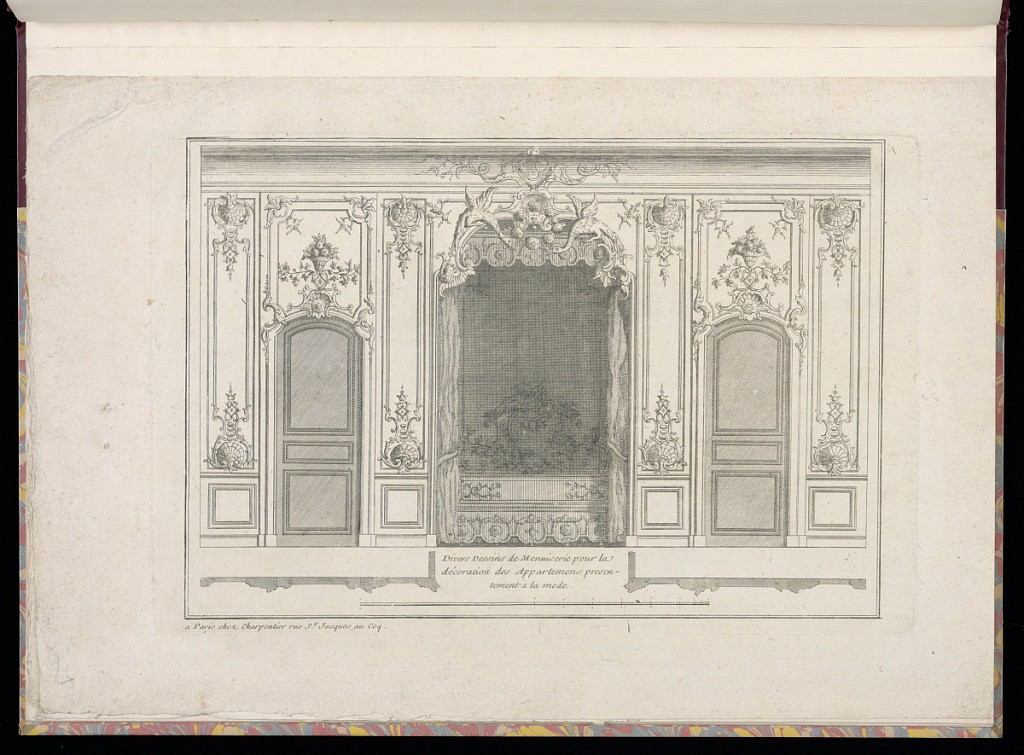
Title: Wall Elevation with an Alcove
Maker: Étienne Charpentier, French, 1707 – after 1792
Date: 1739–80
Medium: Etching and engraving on laid paper
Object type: Print
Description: An interior wall elevation with ornamental rococo paneling and decoration. An alcove in the center flanked by doors on either side. The overdoor panels feature vases of flowers, fleurons, c-scrolls, and acanthus leaf motifs. The narrow panels in between the doors feature shell motifs. There is a plain dado level below the carved paneling, on either side of the alcove. The alcove features textiles, possibly a sofa, and carved birds in the arch above. Below the elevation is a scale and two outlines of the wall paneling, as seen from above, illustrating the shape and depth of the carving. The address is lettered below.